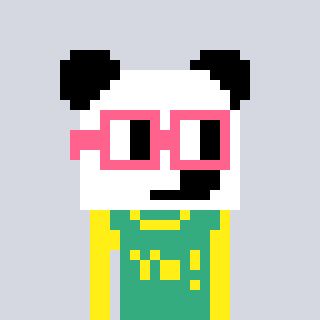
a pixel art character with square pink glasses, a panda-shaped head and a teal-colored body on a cool background